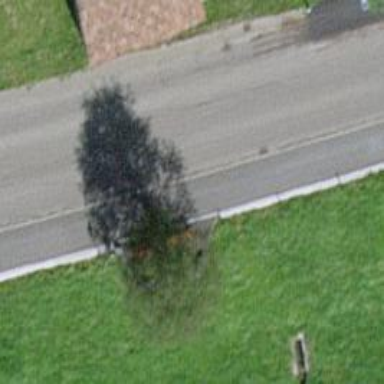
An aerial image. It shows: Red bench.